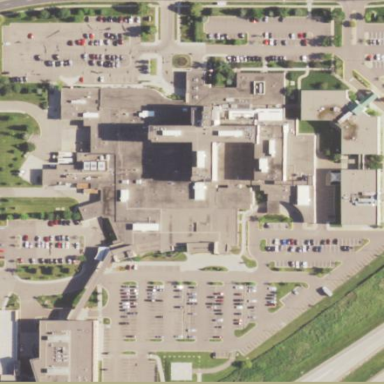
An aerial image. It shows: Healthcare facility identified as hospital.